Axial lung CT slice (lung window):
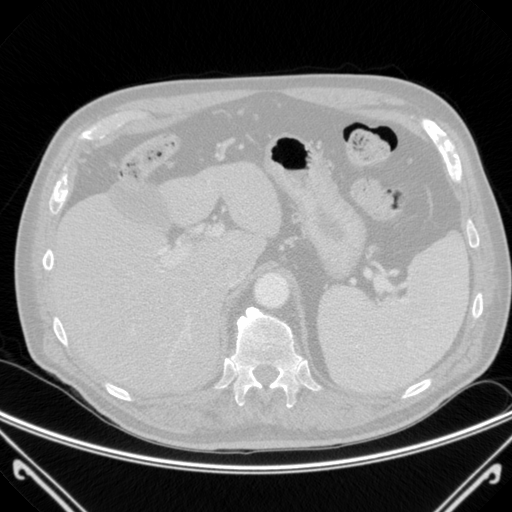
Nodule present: no